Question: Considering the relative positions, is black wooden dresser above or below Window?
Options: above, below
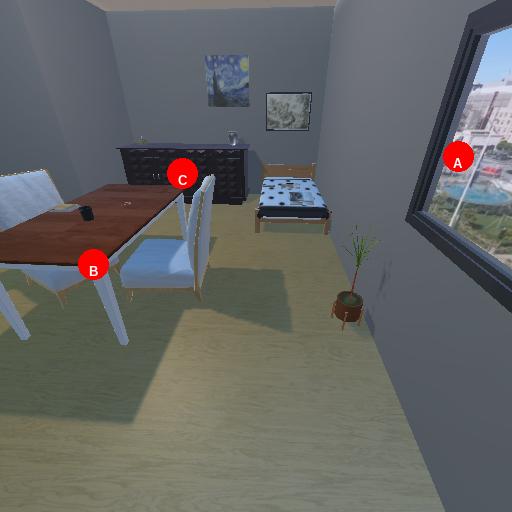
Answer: above